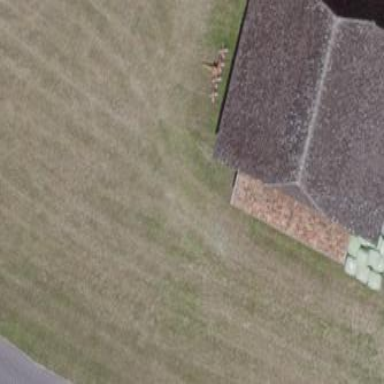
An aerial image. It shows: Rural barn.